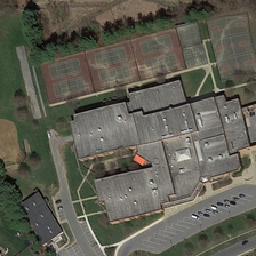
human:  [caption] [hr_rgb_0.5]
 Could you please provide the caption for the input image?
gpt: six tennis courts and three basketball courts are situated next to this large teaching building .

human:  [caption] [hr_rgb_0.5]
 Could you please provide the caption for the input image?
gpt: a large building with a parking lot and six tennis courts and three basketball fields is in a school with some green trees .

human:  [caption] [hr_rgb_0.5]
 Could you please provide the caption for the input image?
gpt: the building covering large floor area is next to six tennis fields and three basketball playgrounds .

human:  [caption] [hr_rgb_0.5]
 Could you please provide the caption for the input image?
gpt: A school has a parking lot, a sports ground and an apartment building on a bare land, surrounded by trees.

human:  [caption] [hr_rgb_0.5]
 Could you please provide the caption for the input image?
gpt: In the camp there are a sports park and a prone building along the road surrounded by trees and grass.